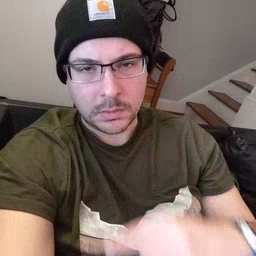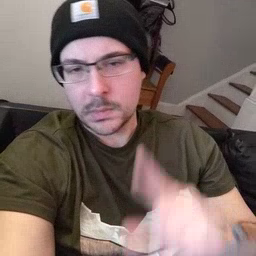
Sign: mouse